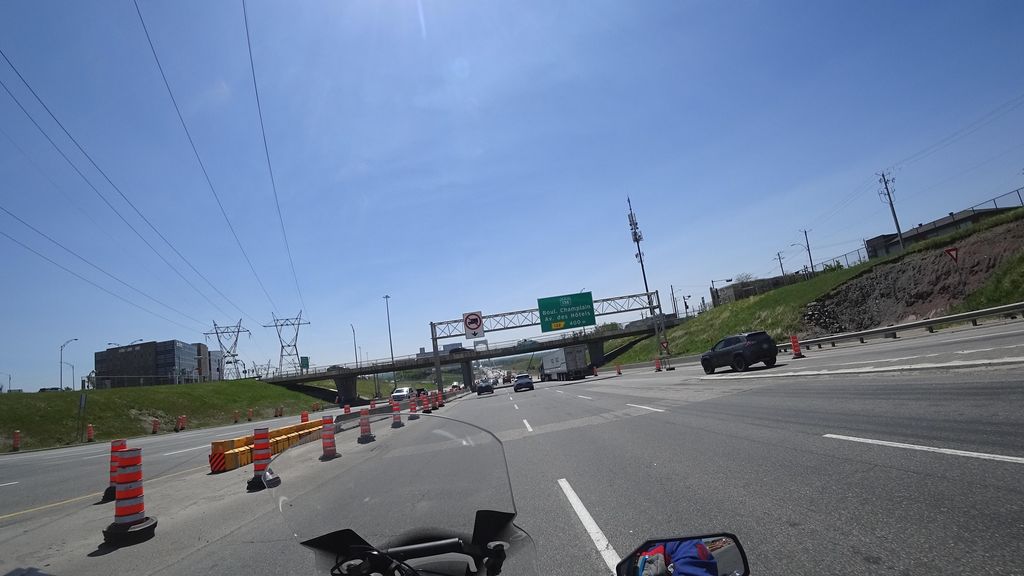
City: quebec_city